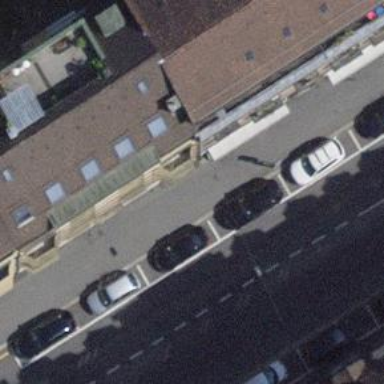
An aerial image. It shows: Street-side parallel parking area.